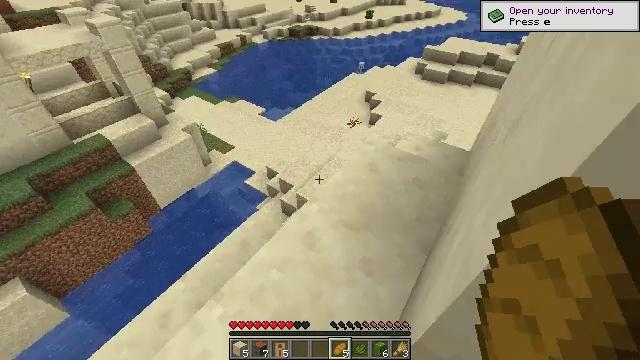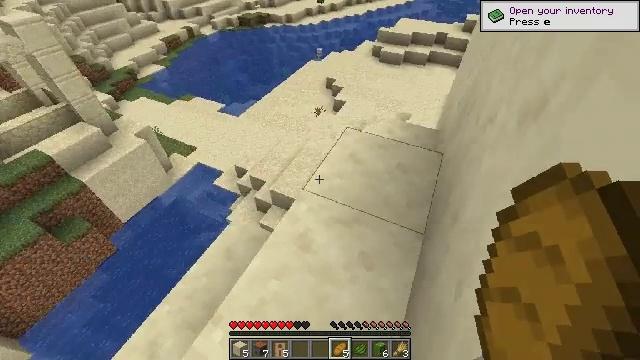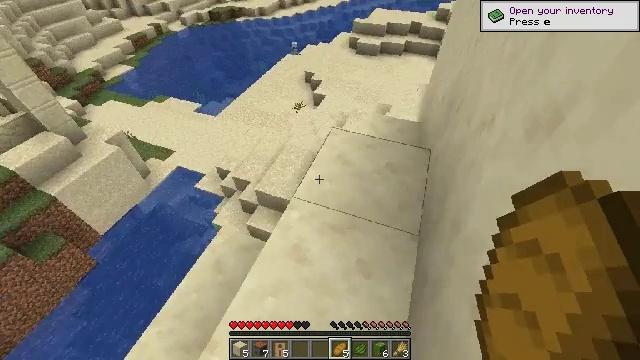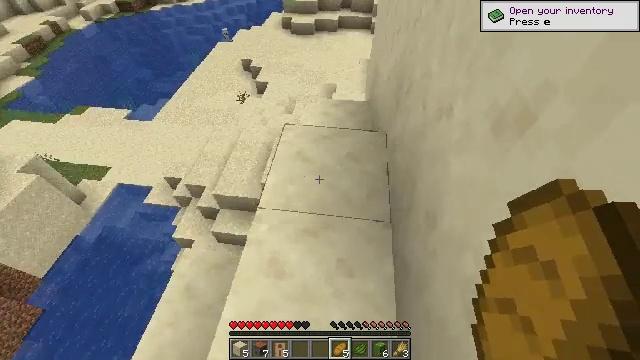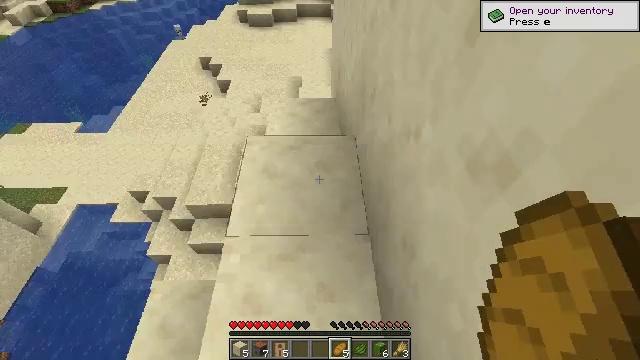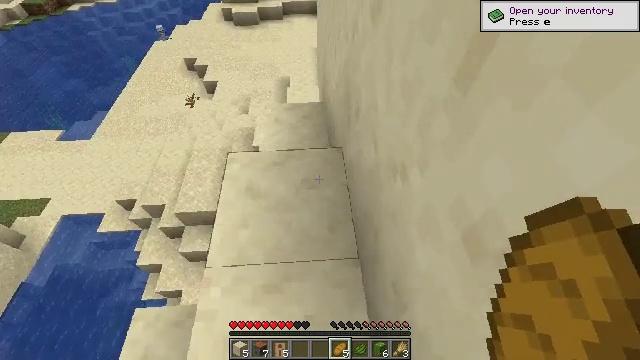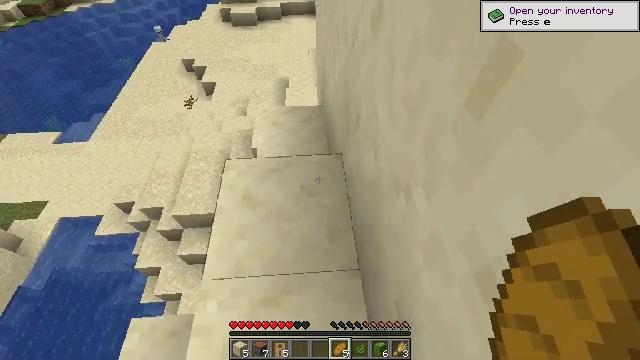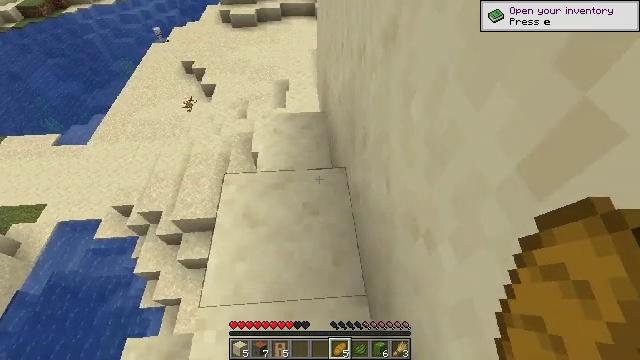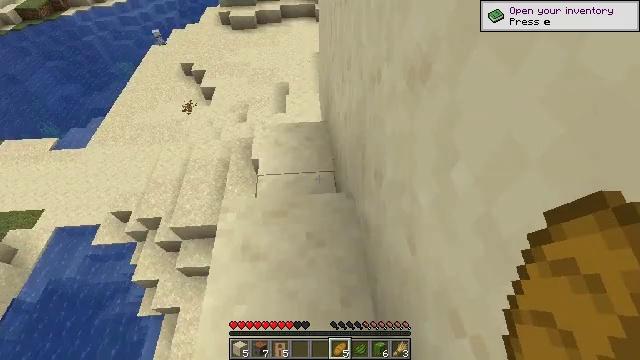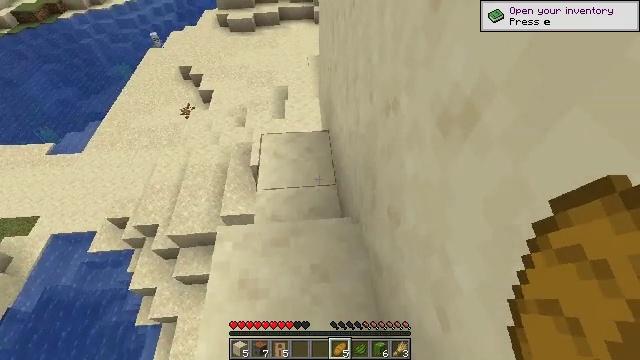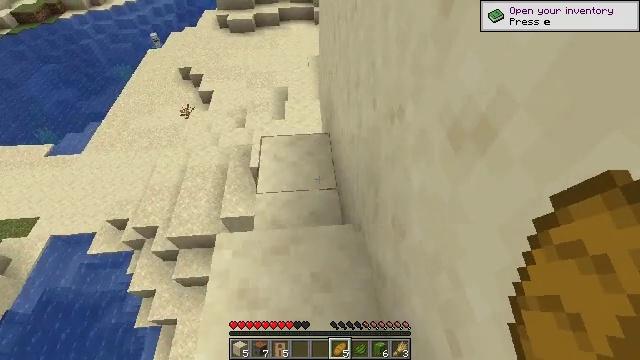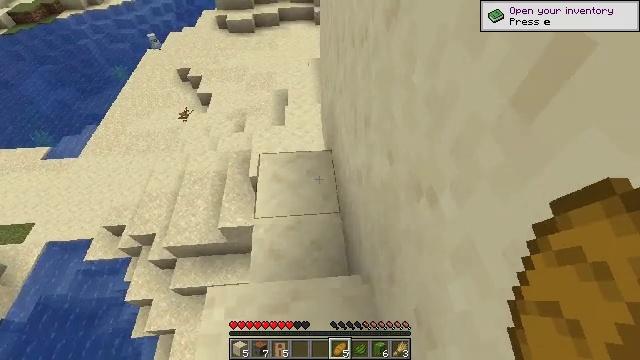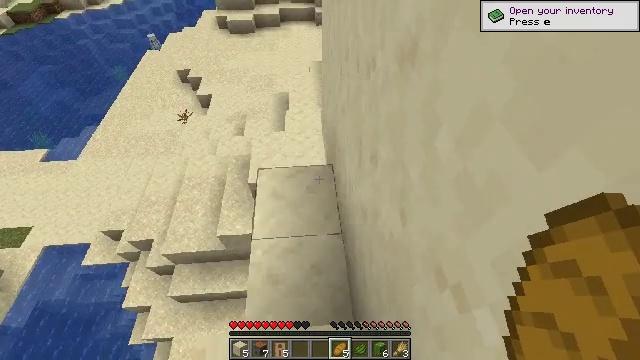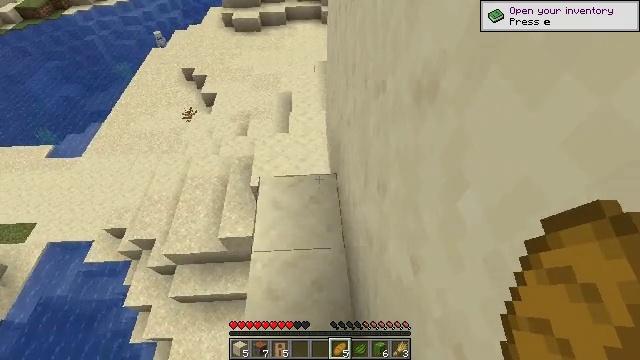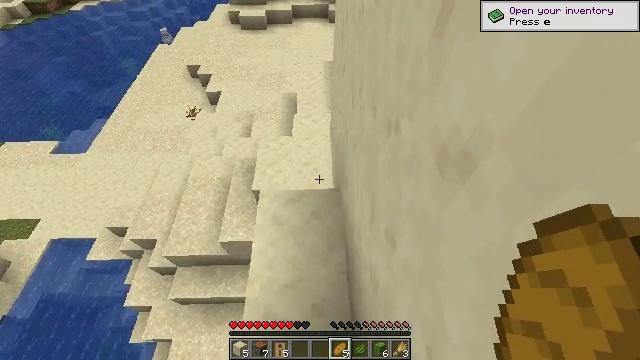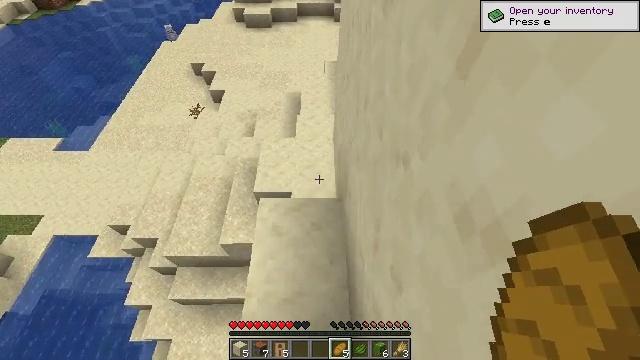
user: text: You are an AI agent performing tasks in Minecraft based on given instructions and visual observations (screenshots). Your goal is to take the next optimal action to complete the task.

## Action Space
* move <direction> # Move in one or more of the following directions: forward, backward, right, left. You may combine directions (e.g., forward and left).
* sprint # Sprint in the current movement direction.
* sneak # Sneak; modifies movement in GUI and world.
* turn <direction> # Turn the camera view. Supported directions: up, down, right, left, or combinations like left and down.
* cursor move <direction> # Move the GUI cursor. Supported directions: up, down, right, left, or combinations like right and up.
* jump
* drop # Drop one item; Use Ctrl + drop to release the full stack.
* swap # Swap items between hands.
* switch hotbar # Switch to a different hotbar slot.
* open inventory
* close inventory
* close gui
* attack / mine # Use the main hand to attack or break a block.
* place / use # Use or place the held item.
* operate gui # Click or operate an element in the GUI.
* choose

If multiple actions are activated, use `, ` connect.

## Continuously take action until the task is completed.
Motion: motion action
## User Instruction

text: Collect the lime bed for later use.
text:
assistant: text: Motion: move forward, turn right and down
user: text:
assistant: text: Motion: move forward, turn right and down
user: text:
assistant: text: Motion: move forward and move right, turn right and down
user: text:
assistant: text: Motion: move forward and move right, turn right and down
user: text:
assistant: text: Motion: move forward and move right, turn right
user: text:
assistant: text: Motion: move forward and move right
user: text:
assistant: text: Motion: move forward
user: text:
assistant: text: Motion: move forward
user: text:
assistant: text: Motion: move forward
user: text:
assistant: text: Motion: move forward
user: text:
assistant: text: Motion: move forward
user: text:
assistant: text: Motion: move forward
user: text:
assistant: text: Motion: move forward, turn left
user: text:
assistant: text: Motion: move forward, turn left
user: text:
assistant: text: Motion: move forward, turn left
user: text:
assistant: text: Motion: move forward
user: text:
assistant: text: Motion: move forward
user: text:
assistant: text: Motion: move forward
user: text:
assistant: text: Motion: move forward
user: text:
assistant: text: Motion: move forward
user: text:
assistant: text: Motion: move forward
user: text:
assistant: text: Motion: move forward
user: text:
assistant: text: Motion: move forward
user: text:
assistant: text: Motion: move forward
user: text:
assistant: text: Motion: move forward
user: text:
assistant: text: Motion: move forward
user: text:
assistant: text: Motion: move forward
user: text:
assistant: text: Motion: move forward
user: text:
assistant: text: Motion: move forward, turn left
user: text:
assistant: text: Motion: move forward, turn left